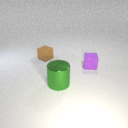
small brown rubber cube to the left of small purple rubber cube